Question: I am not sure why my is showing a space from right side. Here is my simple code
'''
<body>
<div data-role="page" id="splash">
<div data-role="content">
<p class="loading">loading...</p>
</div><!-- /content -->
</div><!-- /page -->
</body>
'''
css
'''
#splash {
background: #9d0104 url(../images/logo.png) no-repeat center 30%;
background-size: 182px;
}
#splash .loading {
text-align: center;
color: #fff;
width: 100%;
position: absolute;
top: 75%;
background: #ff0000 url(../images/loading.png) no-repeat center top;
padding-top: 20px;
}
'''
here is the screenshot

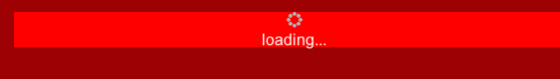
Answer: You will have to set equal margin from both left and right side:
'''
#splash .loading { margin:0 20px; }
'''
Above sets '20px' margin to left as well as right side.
Or since you are using 'absolute' position, you can use 'right' property to move it a bit to left to suite your needs eg:
'''
#splash .loading { right:10px; }
'''